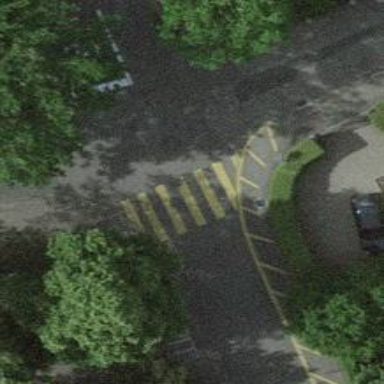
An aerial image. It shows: Residential road with separate asphalt sidewalk.